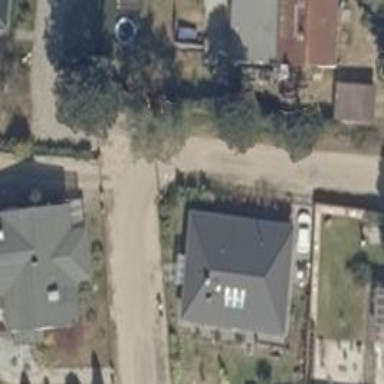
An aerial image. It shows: Residential road with compacted surface.